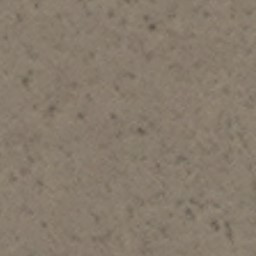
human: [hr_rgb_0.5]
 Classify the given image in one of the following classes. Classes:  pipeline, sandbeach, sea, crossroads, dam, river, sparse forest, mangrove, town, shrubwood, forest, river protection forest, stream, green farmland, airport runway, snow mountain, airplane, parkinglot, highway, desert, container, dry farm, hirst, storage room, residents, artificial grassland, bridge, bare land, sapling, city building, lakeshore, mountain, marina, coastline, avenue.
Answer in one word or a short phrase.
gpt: bare land